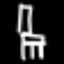
Label: chair